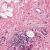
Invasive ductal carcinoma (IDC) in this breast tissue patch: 0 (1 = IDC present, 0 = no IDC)